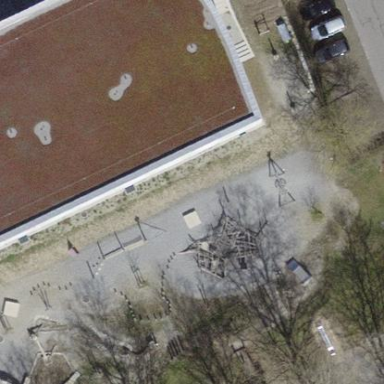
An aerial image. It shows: Playground area for leisure activities on the land.